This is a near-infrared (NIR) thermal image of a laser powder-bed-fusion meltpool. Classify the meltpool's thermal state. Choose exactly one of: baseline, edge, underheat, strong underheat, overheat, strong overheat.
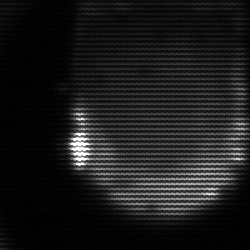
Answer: edge